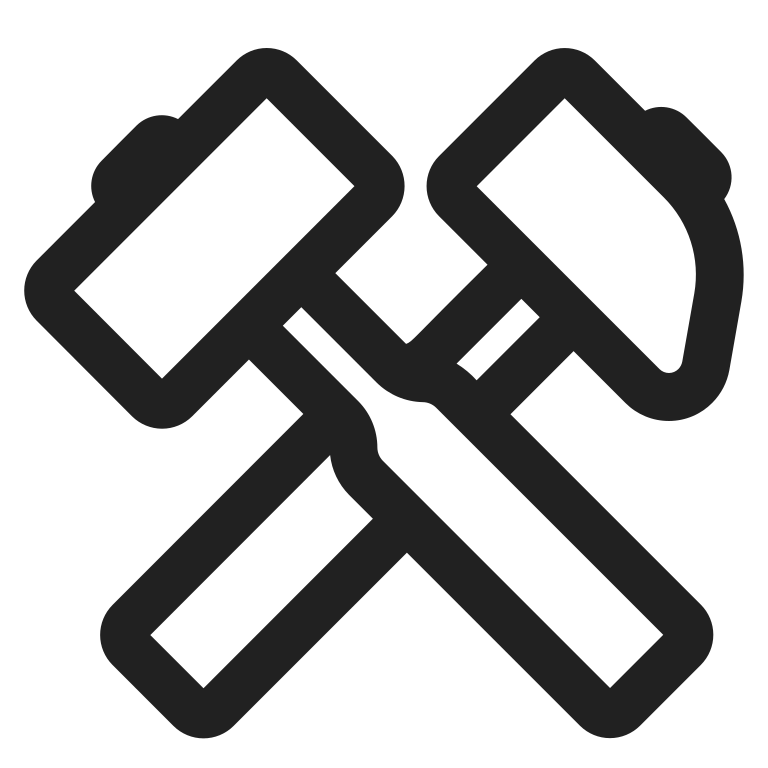
hammer and pick high contrast